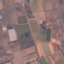
Land use / land cover class: PermanentCrop